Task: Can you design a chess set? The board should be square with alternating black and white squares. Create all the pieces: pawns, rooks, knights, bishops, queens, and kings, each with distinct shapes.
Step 4461:
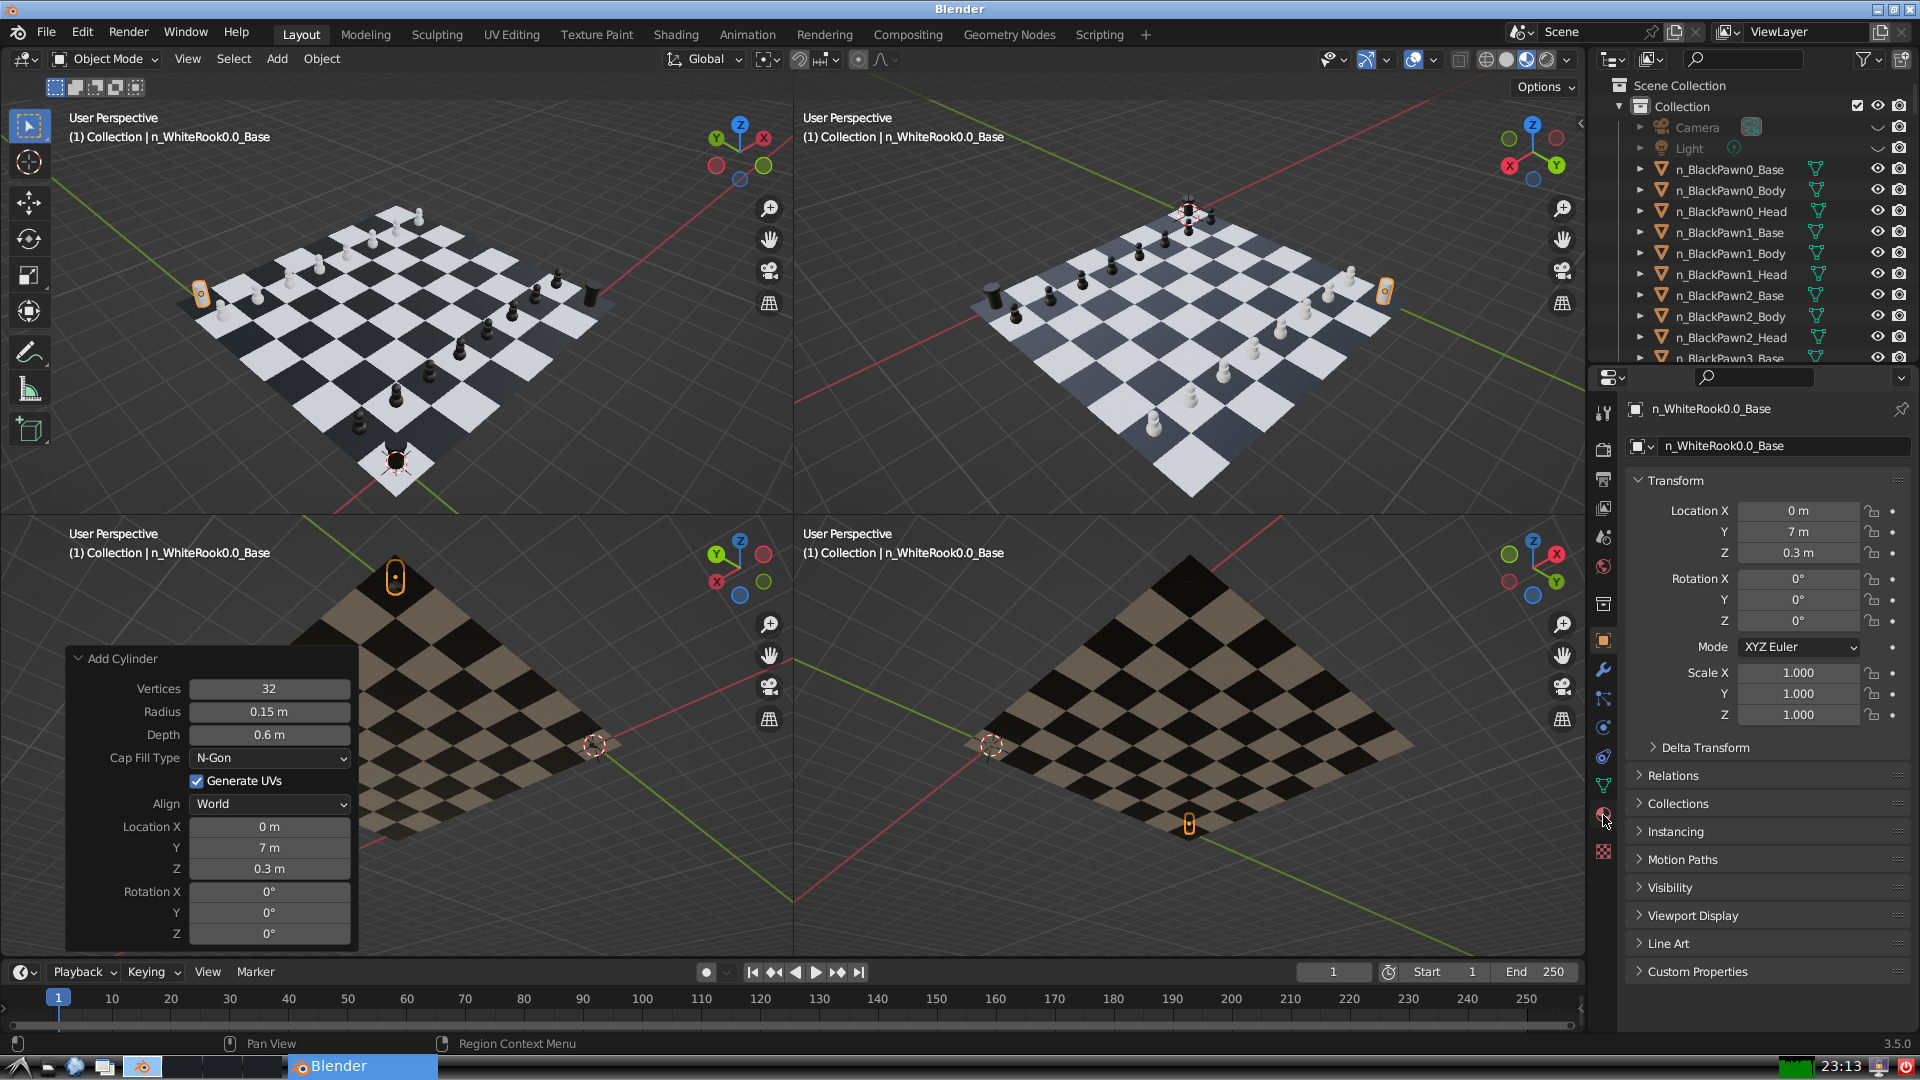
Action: click: no